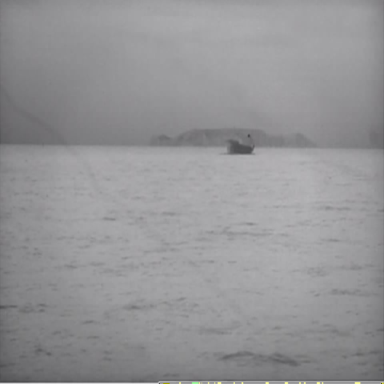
There is a liner in the infrared image.